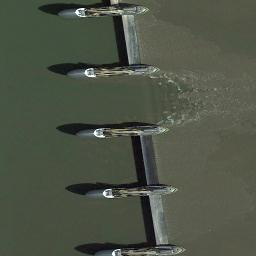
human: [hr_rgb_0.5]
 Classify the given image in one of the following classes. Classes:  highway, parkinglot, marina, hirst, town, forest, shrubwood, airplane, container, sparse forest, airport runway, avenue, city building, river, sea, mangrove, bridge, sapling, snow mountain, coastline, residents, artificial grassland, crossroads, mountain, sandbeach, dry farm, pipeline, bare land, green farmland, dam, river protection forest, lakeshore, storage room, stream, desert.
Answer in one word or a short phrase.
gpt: dam